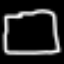
Label: square